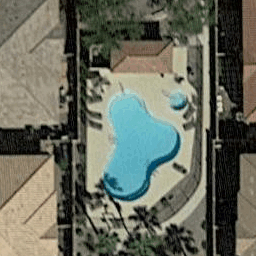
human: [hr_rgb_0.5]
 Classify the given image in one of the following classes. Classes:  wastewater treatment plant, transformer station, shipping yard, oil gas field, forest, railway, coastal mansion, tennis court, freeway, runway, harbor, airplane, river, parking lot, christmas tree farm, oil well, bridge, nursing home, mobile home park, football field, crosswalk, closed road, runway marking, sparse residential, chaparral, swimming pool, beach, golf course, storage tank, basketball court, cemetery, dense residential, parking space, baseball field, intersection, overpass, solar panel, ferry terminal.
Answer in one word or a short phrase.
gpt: swimming pool